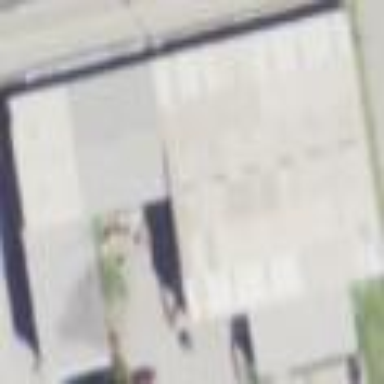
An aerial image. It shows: Commercial building.